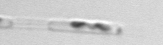
Label: Skeletonema